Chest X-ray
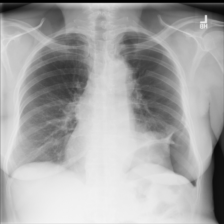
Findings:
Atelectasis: negative
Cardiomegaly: negative
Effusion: positive
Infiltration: negative
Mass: positive
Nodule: positive
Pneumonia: negative
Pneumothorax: positive
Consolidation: negative
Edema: negative
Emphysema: negative
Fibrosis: negative
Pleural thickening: negative
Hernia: negative